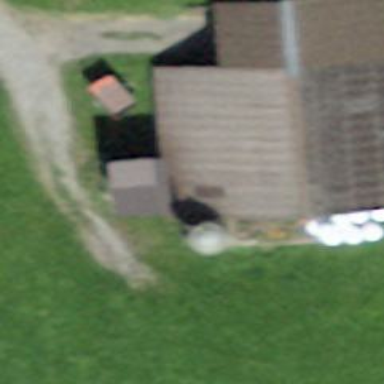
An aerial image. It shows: Farmyard area.